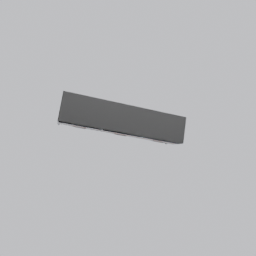
Label: furniture